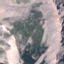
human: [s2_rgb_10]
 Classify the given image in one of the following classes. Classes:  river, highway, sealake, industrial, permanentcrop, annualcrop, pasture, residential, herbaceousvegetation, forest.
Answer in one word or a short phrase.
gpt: HerbaceousVegetation